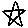
Label: star